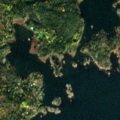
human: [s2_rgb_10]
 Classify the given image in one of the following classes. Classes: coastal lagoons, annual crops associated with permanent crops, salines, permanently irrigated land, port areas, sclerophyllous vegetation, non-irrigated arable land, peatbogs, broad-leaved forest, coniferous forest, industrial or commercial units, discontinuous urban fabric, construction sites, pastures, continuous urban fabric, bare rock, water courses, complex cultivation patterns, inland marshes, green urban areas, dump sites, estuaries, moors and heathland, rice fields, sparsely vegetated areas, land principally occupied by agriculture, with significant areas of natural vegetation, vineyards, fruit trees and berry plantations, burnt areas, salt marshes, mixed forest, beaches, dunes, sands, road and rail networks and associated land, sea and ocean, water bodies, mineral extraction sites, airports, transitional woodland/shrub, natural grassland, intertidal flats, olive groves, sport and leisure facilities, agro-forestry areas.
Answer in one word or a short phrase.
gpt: mixed forest, sea and ocean